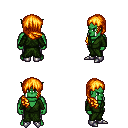
a pixel art fantasy rpg character, male body template, orc, green skin, green robe, metal pants, light blonde right-swept hairstyle, metal boots, four views (front, back, left, right), 2x2 character sprite sheet, small pixel art, hard edges, no anti-aliasing